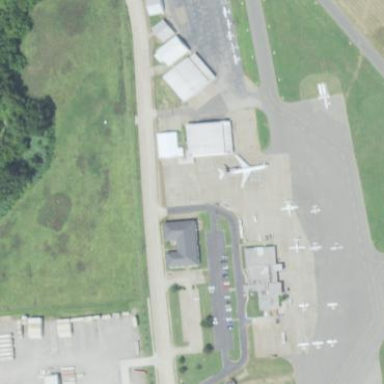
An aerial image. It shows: Apron at the airport.